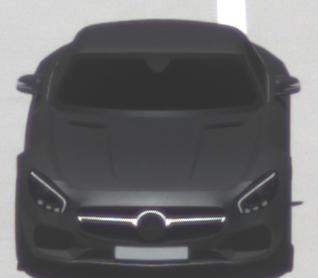
Make: Mercedes-Benz
Model: AMG GT Coupé
Detailed model: AMG GT (190) Coupé
Model produced from: 2014/10
Model produced until: 2017/01
Doors: 2
Color: gray
Road condition: dry road
Daytime: midday
Contrast: high contrast